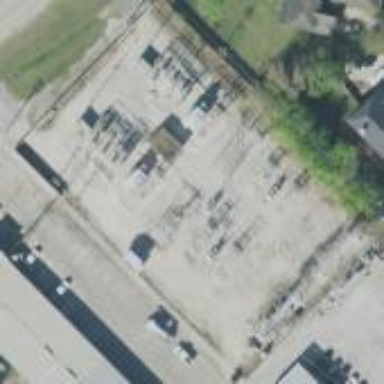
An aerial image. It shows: Outdoor power substation surrounded by fence. The substation is specifically for distribution purposes.